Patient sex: M
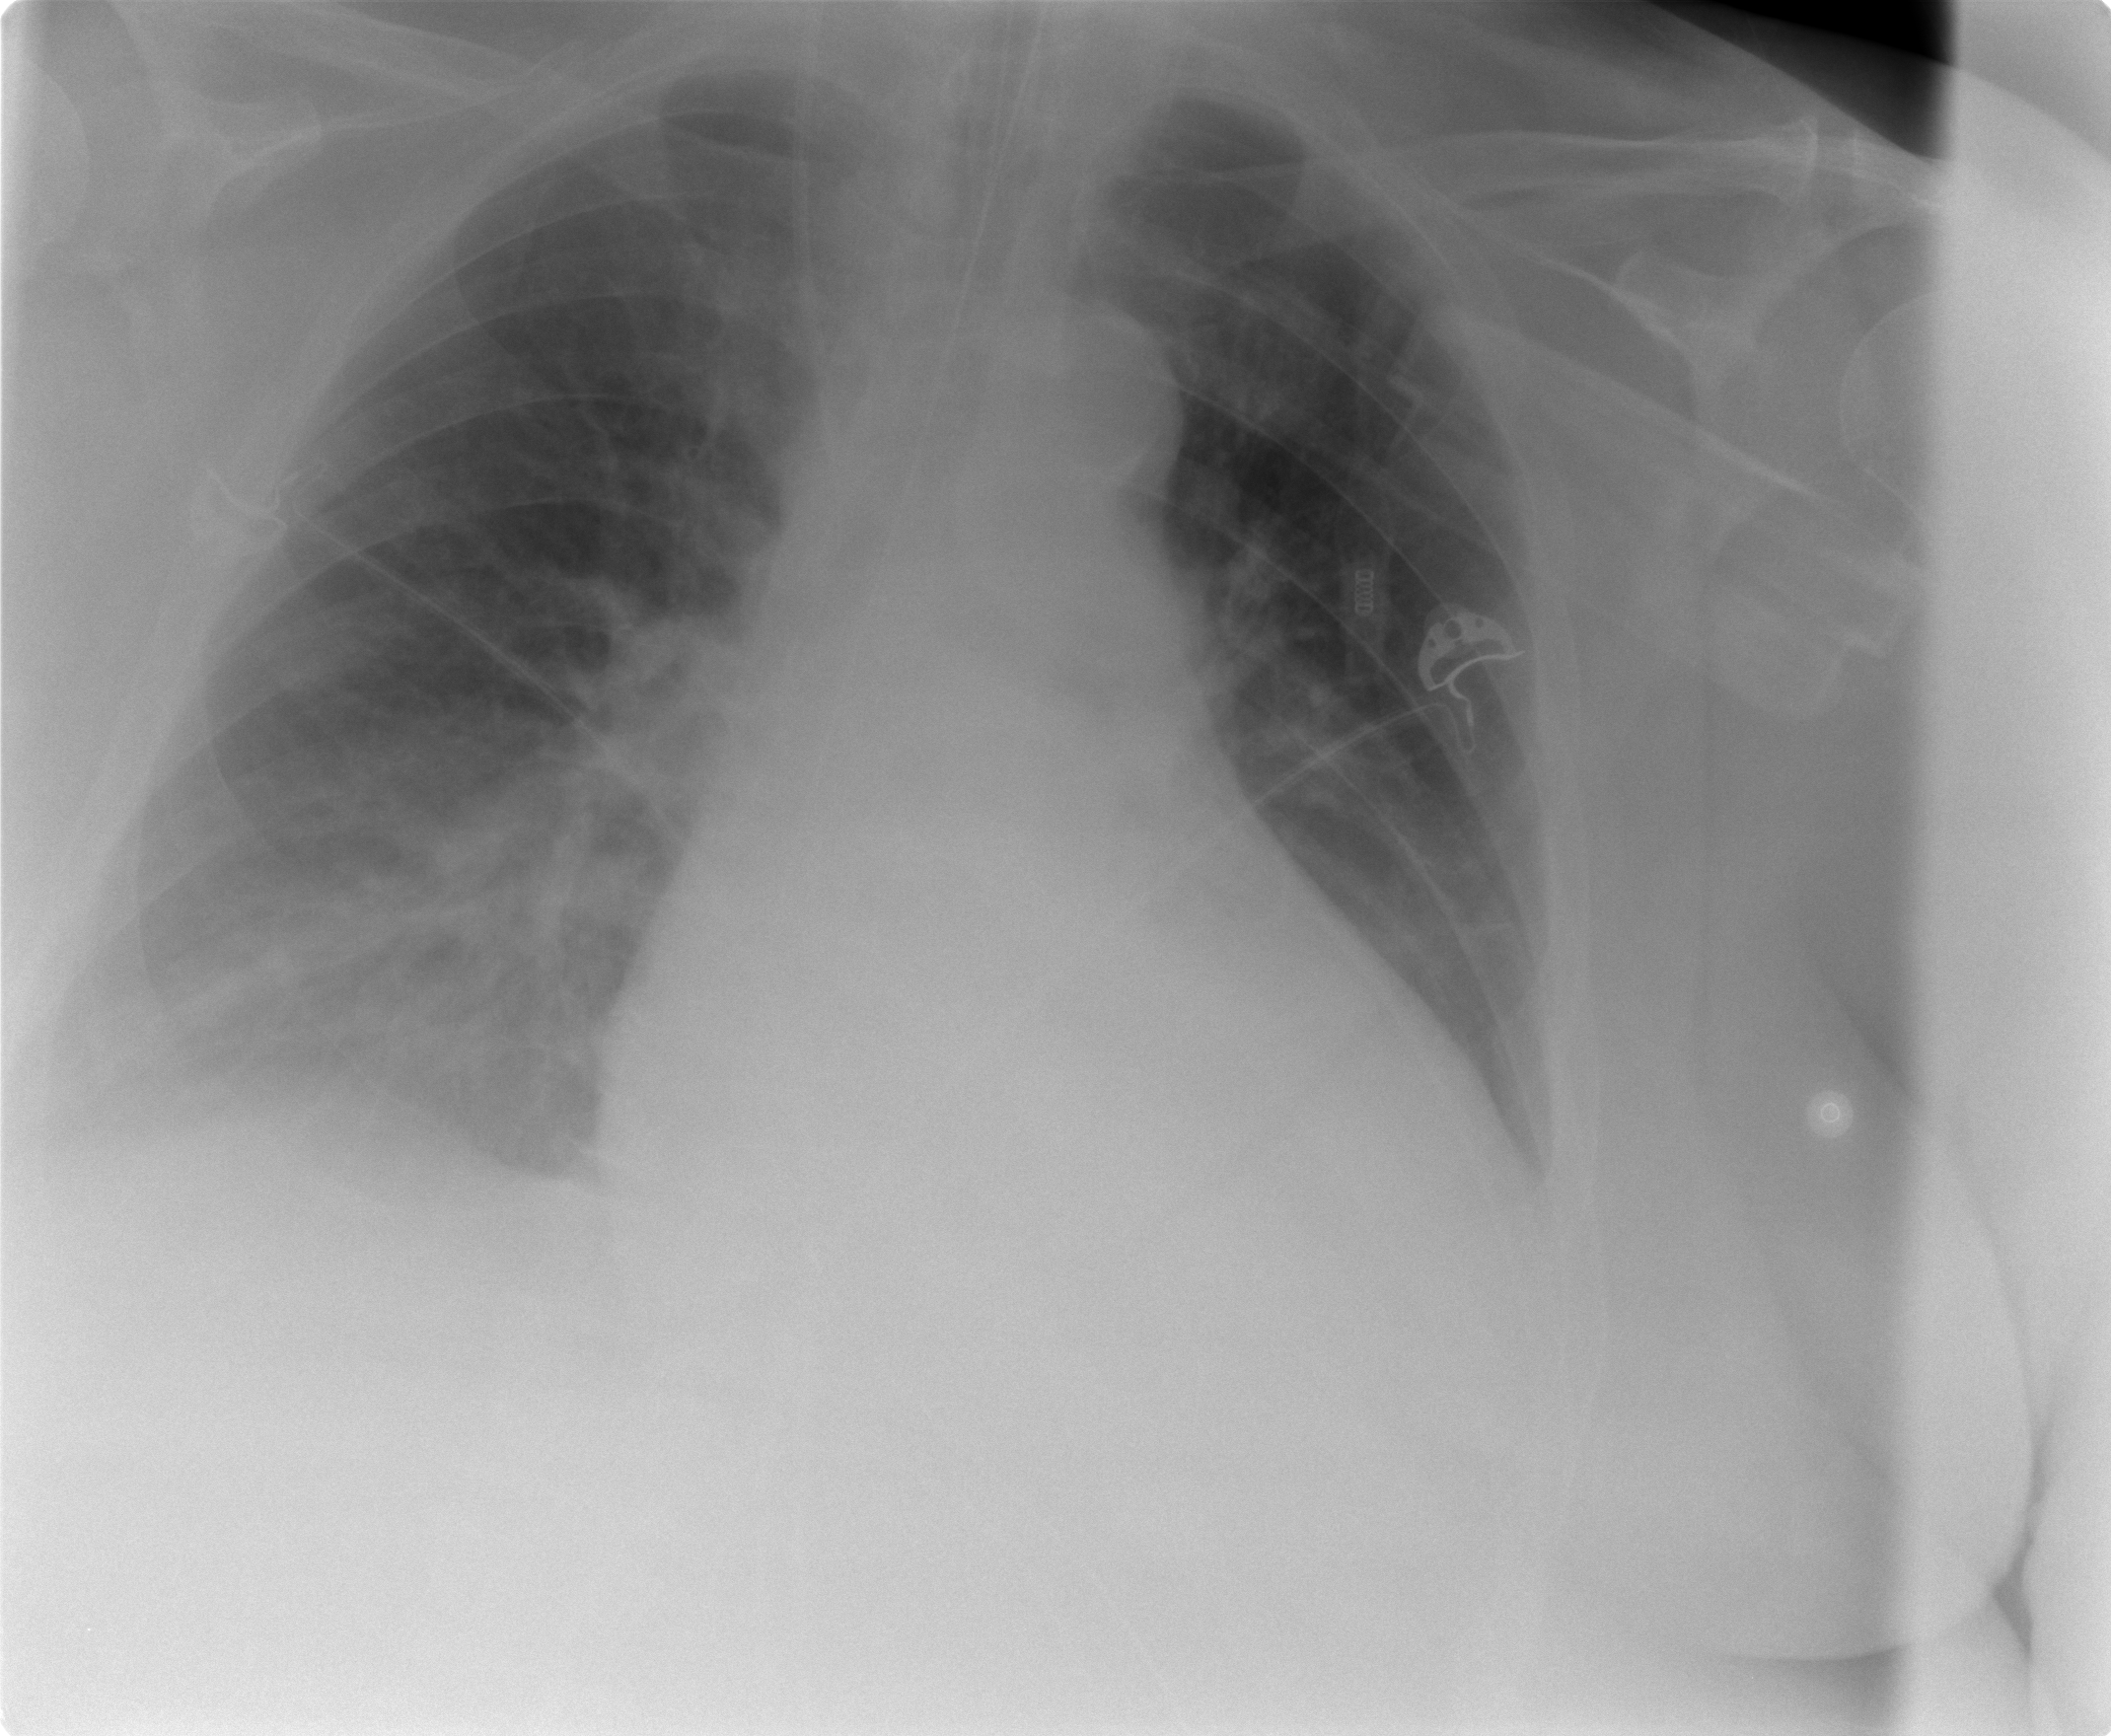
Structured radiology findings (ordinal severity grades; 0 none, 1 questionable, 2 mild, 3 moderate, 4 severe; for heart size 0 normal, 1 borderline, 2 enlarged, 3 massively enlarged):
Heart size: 2
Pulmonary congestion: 2
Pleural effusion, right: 2
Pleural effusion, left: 2
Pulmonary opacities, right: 0
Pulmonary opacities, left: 0
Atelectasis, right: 2
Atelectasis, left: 2